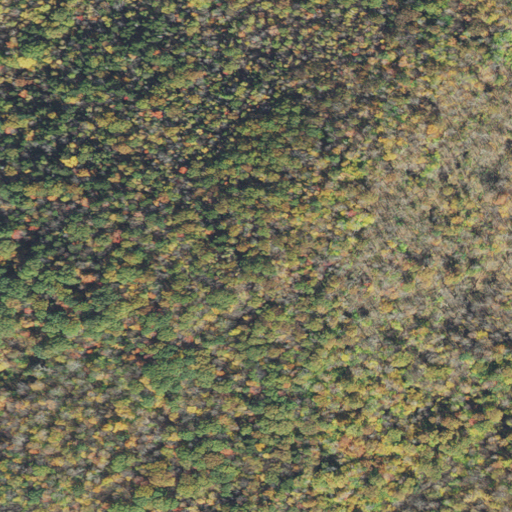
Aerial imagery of mountain in Vermont named Jolly Mountain containing deciduous forest, mixed forest, and evergreen forest